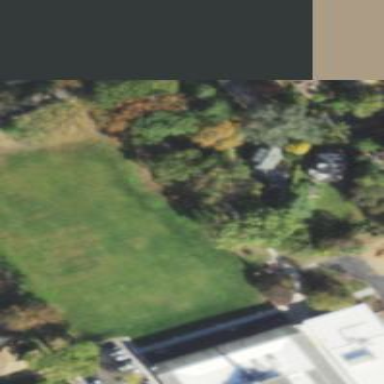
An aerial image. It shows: Recreation ground.